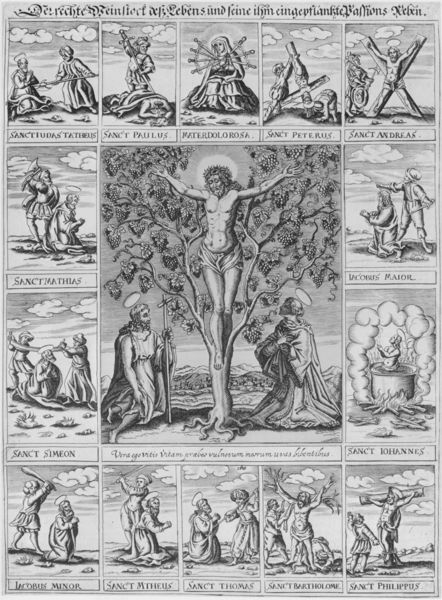
Titel: Der rechte Weinstock deß Lebens und seine ihm eingepflantze Passions Reben.
Standort: Wolfenbüttel
Institution: Herzog August Bibliothek
Schlagwörter: baum, blätter, dunkel, feuer, himmel, körper, laub, lendenschurz, nackt, schatten, weiß, wolken, landschaft, menschen, äste, fenster, frau, grau, hell, holz, licht, männer, schwarz, zeichnung, geschichte, haupt, hinrichtung, johannes, mensch, messer, rahmen, tod, bild, baumstamm, natur, zweige, qualm, rauch, drei, gewänder, krone, renaissance, trauben, beine, topf, schrift, bilder, berge, grafik, graphik, gewalt, inschrift, deutsch, bauch, faltenwurf, oberkörper, lendentuch, buch, glaube, kreuz, religion, strahlen, druck, stich, seite, illustration, knüppel, schwarzweiß, schwert, säbel, text, zeitung, buchstaben, knien, strafe, beten, gebet, allegorie, kranz, buchdruck, buchseite, heiligenschein, leib, nimbus, christus, jesus, kreuzigung, sterben, tree, dornen, knieen, kruzifix, heiliger, heilige, märtyrer, zeilen, jünger, reben, weinstock, heilig, mittelfeld, maria, kupferstich, anbetung, heiland, keule, schlagen, petrus, szenen, pfeile, kessel, erlöser, geschichten, wachsen, kain, latein, lateinisch, kreuzigungsgruppe, andreaskreuz, legenden, martyrium, apostel, christ, folter, marter, passion, sebastian, exekution, nimben, stammbaum, bildfelder, attribute, andreas, lebensbaum, jakobus, geisselung, verzweigung, simeon, paulus, adoranten, brühen, enthaupten, heilgenlegenden, kreuzestod, matthias, pualus, renaissanbe, mathias, depp, abel, philippus, sonner, halo, johanne, geschcihte, beum, graubaum, beating, panels, heiligh, cauldron, crpss